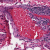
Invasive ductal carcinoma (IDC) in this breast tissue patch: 0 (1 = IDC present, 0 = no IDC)